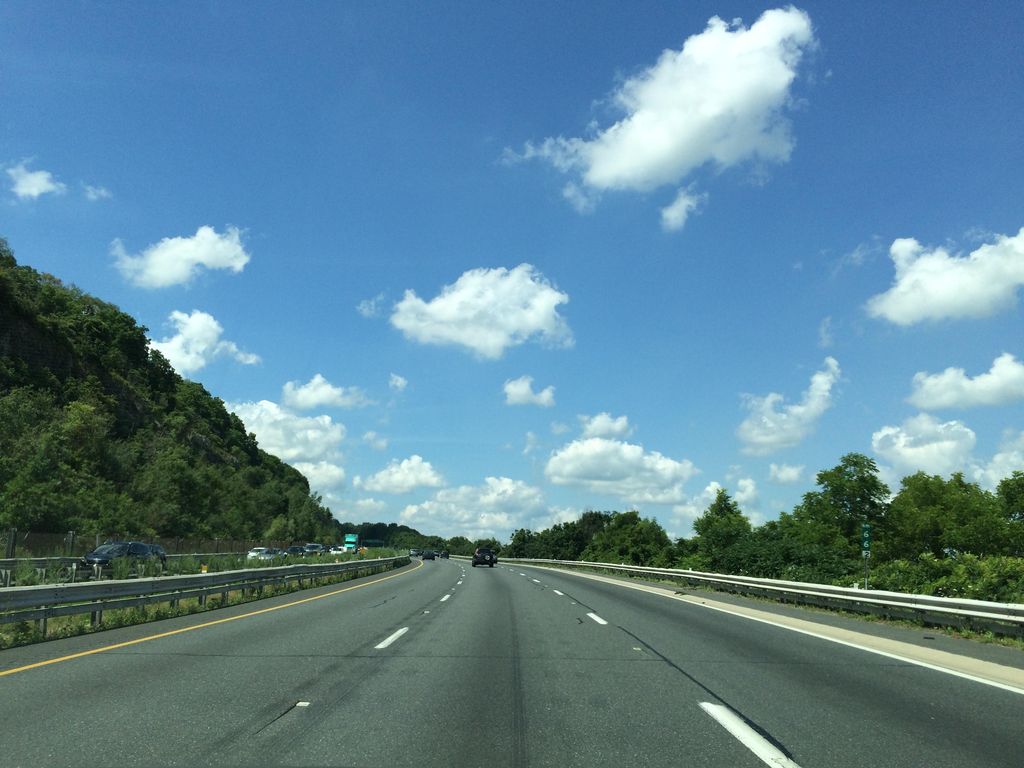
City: hamilton